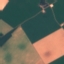
Label: AnnualCrop